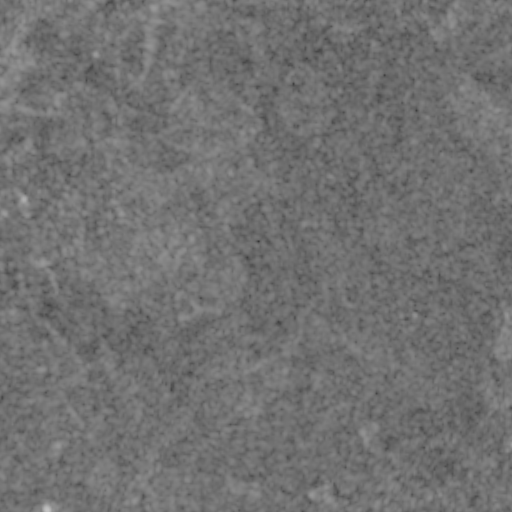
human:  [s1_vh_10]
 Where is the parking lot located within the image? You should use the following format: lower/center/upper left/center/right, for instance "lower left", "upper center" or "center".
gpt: The parking lot is located in the upper left of the image.
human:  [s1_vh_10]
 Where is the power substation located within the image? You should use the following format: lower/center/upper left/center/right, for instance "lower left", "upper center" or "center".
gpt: The power substation is located in the center of the image.
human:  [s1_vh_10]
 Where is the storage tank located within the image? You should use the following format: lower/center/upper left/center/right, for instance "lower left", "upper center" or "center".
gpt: The storage tank is located in the center left of the image.
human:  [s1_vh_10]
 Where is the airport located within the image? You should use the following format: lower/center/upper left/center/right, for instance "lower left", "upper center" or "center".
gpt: There is no airport in the image.

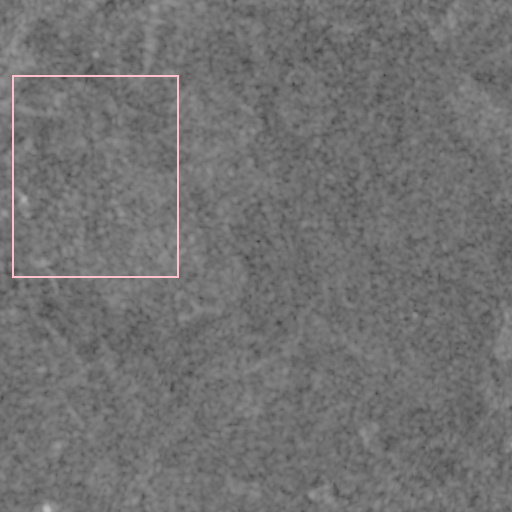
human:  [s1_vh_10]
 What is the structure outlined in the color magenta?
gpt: There is no magenta outline.
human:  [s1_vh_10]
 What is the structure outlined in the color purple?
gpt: There is no structure outlined in purple.